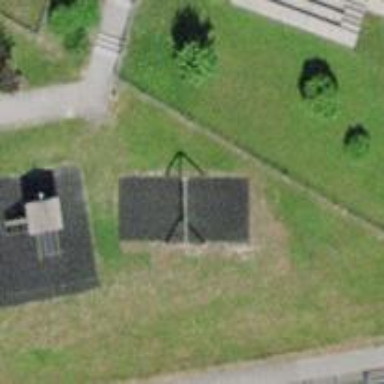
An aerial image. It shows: Playground with swings.